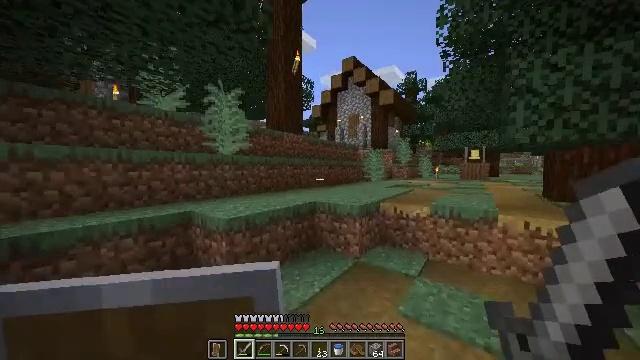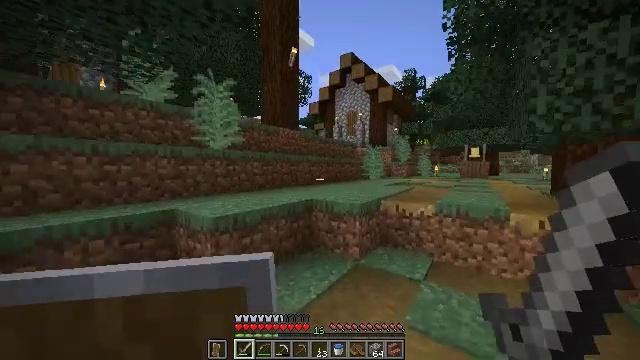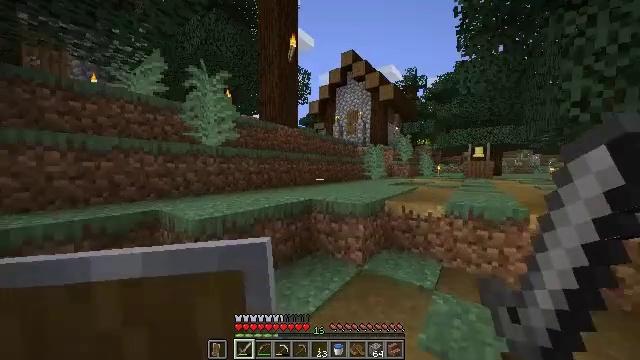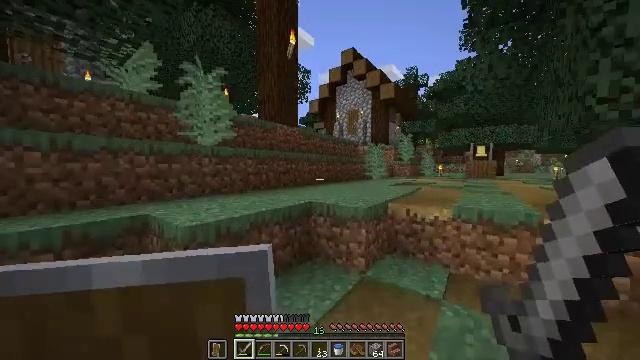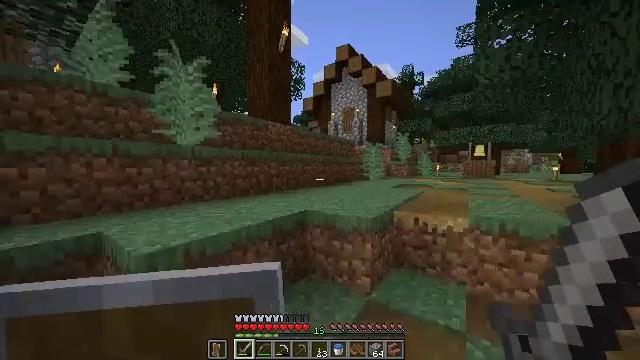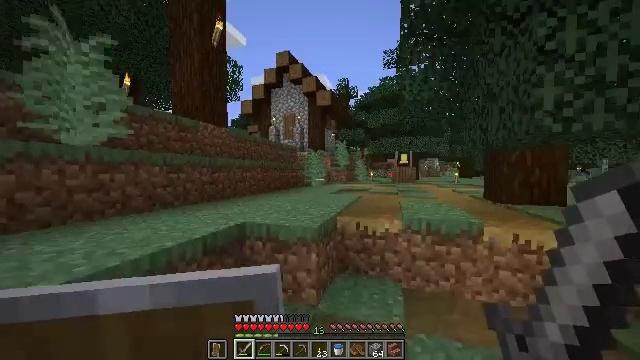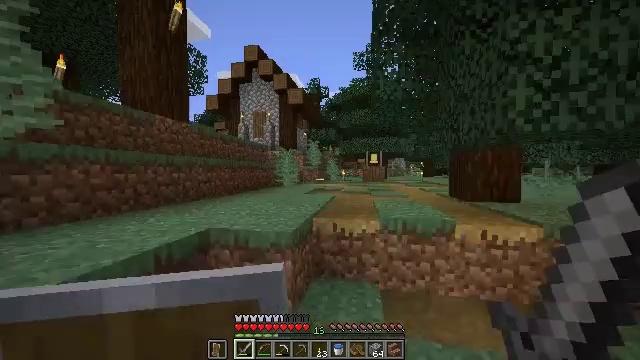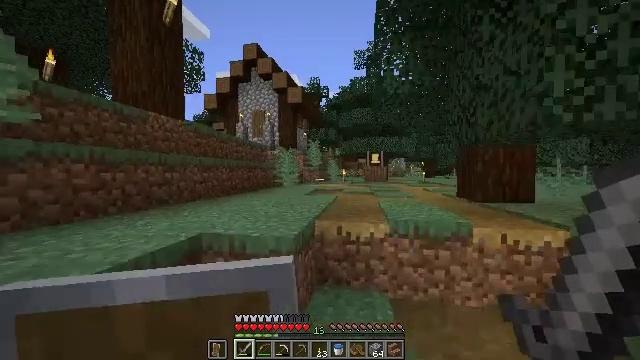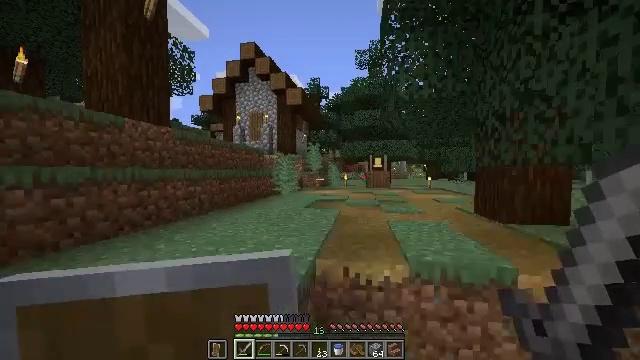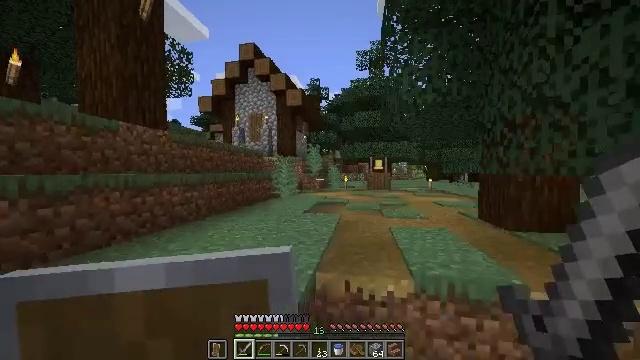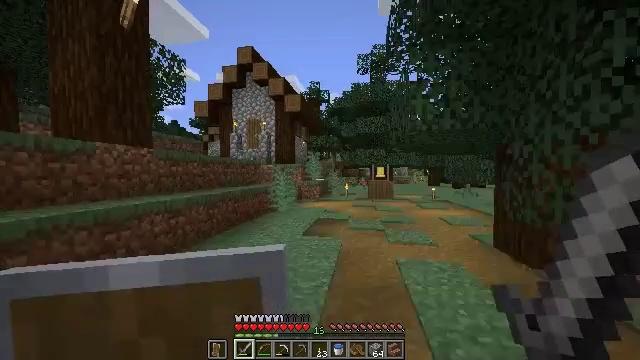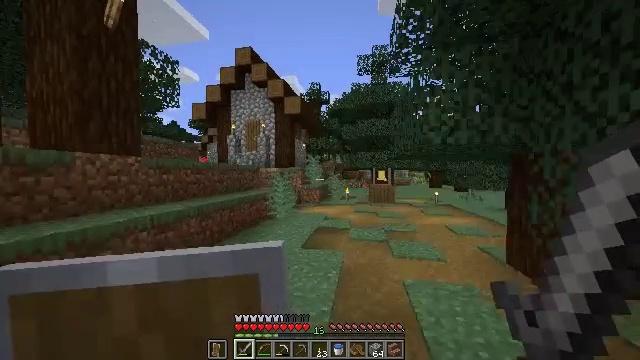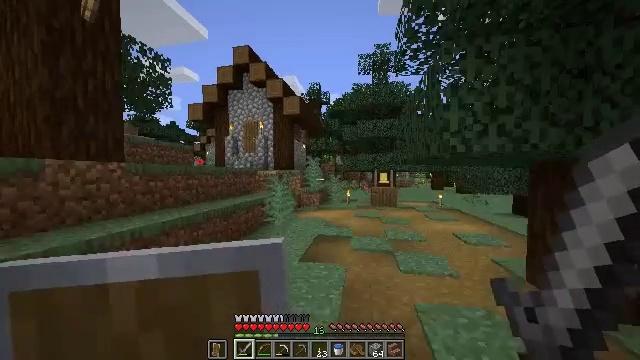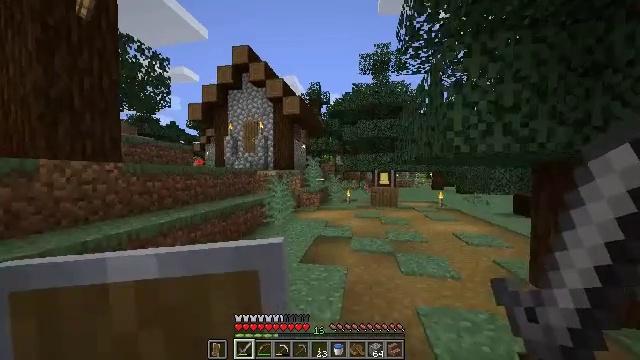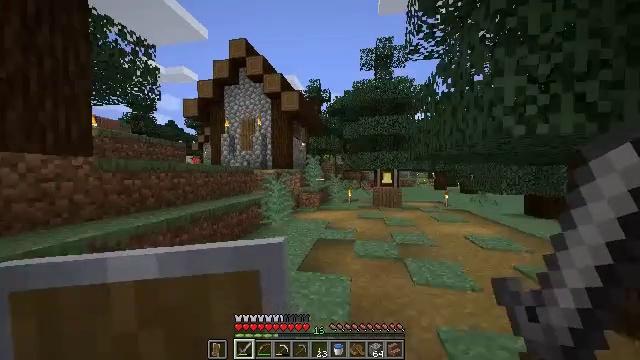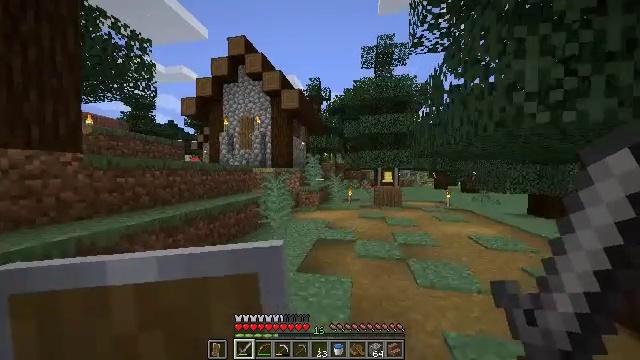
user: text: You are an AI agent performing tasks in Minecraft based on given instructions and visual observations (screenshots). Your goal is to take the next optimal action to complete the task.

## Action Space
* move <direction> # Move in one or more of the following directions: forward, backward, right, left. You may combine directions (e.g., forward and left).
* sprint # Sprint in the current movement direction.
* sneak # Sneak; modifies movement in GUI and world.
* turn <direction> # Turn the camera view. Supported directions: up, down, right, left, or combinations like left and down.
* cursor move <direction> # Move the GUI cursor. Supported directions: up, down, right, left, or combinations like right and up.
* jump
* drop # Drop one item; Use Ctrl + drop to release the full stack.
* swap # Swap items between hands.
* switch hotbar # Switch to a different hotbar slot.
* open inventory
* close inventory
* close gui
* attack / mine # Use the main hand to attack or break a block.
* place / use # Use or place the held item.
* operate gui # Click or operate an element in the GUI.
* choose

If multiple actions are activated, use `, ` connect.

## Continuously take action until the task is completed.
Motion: motion action
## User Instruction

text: craft item air
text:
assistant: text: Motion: move forward, sprint
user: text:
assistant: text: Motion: move forward
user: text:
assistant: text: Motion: move forward
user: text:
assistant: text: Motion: move forward, turn right
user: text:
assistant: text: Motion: move forward, turn right and up
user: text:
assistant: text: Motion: move forward, turn right
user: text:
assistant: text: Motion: move forward
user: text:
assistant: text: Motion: move forward, jump
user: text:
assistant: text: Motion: move forward, jump
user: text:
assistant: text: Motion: move forward, jump
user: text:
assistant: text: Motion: move forward
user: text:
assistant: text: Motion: move forward
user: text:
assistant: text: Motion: move forward
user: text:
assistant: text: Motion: move forward
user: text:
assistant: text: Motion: move forward
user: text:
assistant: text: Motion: move forward
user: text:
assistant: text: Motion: move forward
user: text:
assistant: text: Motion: move forward
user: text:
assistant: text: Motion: move forward
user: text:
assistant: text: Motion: move forward
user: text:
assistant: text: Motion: move forward
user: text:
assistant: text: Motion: move forward
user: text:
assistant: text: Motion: move forward
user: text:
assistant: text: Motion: move forward
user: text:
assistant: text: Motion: move forward
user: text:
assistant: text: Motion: move forward, turn left
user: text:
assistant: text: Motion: move forward, turn left and up
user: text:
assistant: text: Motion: move forward, turn left and down
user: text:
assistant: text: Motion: move forward
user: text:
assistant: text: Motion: move forward, turn right and down